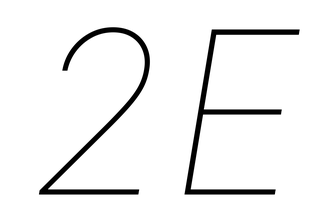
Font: Inter-Italic_Thin_Italic